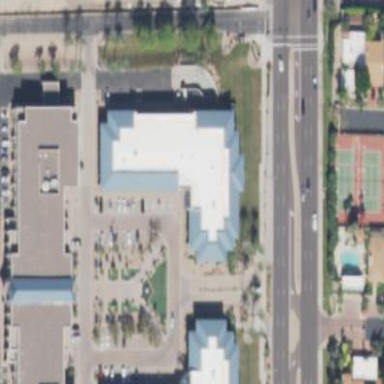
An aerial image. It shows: Commercial building.